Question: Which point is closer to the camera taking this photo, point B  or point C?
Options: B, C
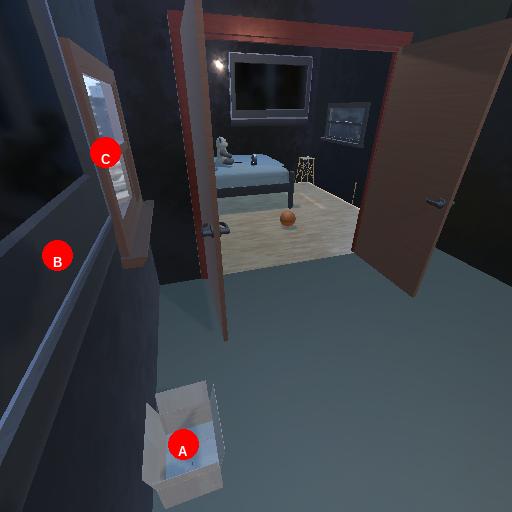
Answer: B